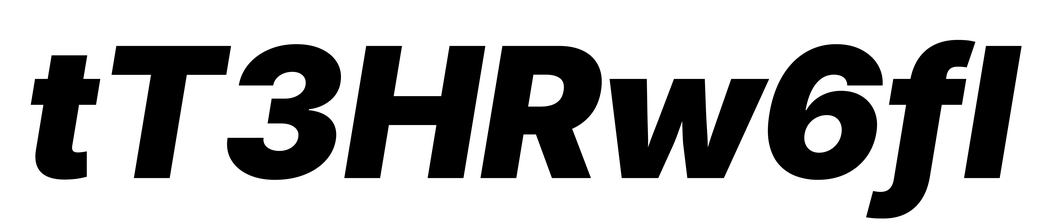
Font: Inter-Italic_Black_Italic